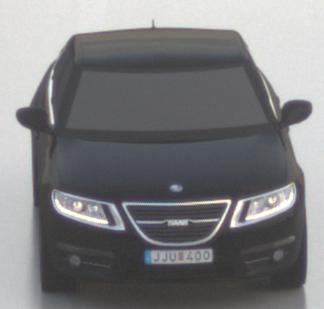
Make: Saab
Model: 5-Sep
Detailed model: 9-5 1.6T
Model produced from: 2010/06
Model produced until: 2011/12
Doors: 4
Color: black
Road condition: wet road
Daytime: sunrise or sunset
Contrast: low contrast